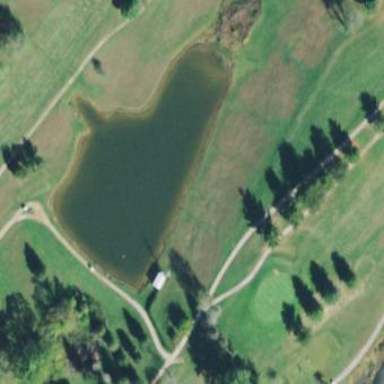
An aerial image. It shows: Water hazard in golf course. The hazard is natural water feature.